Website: home-depot
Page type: receipt
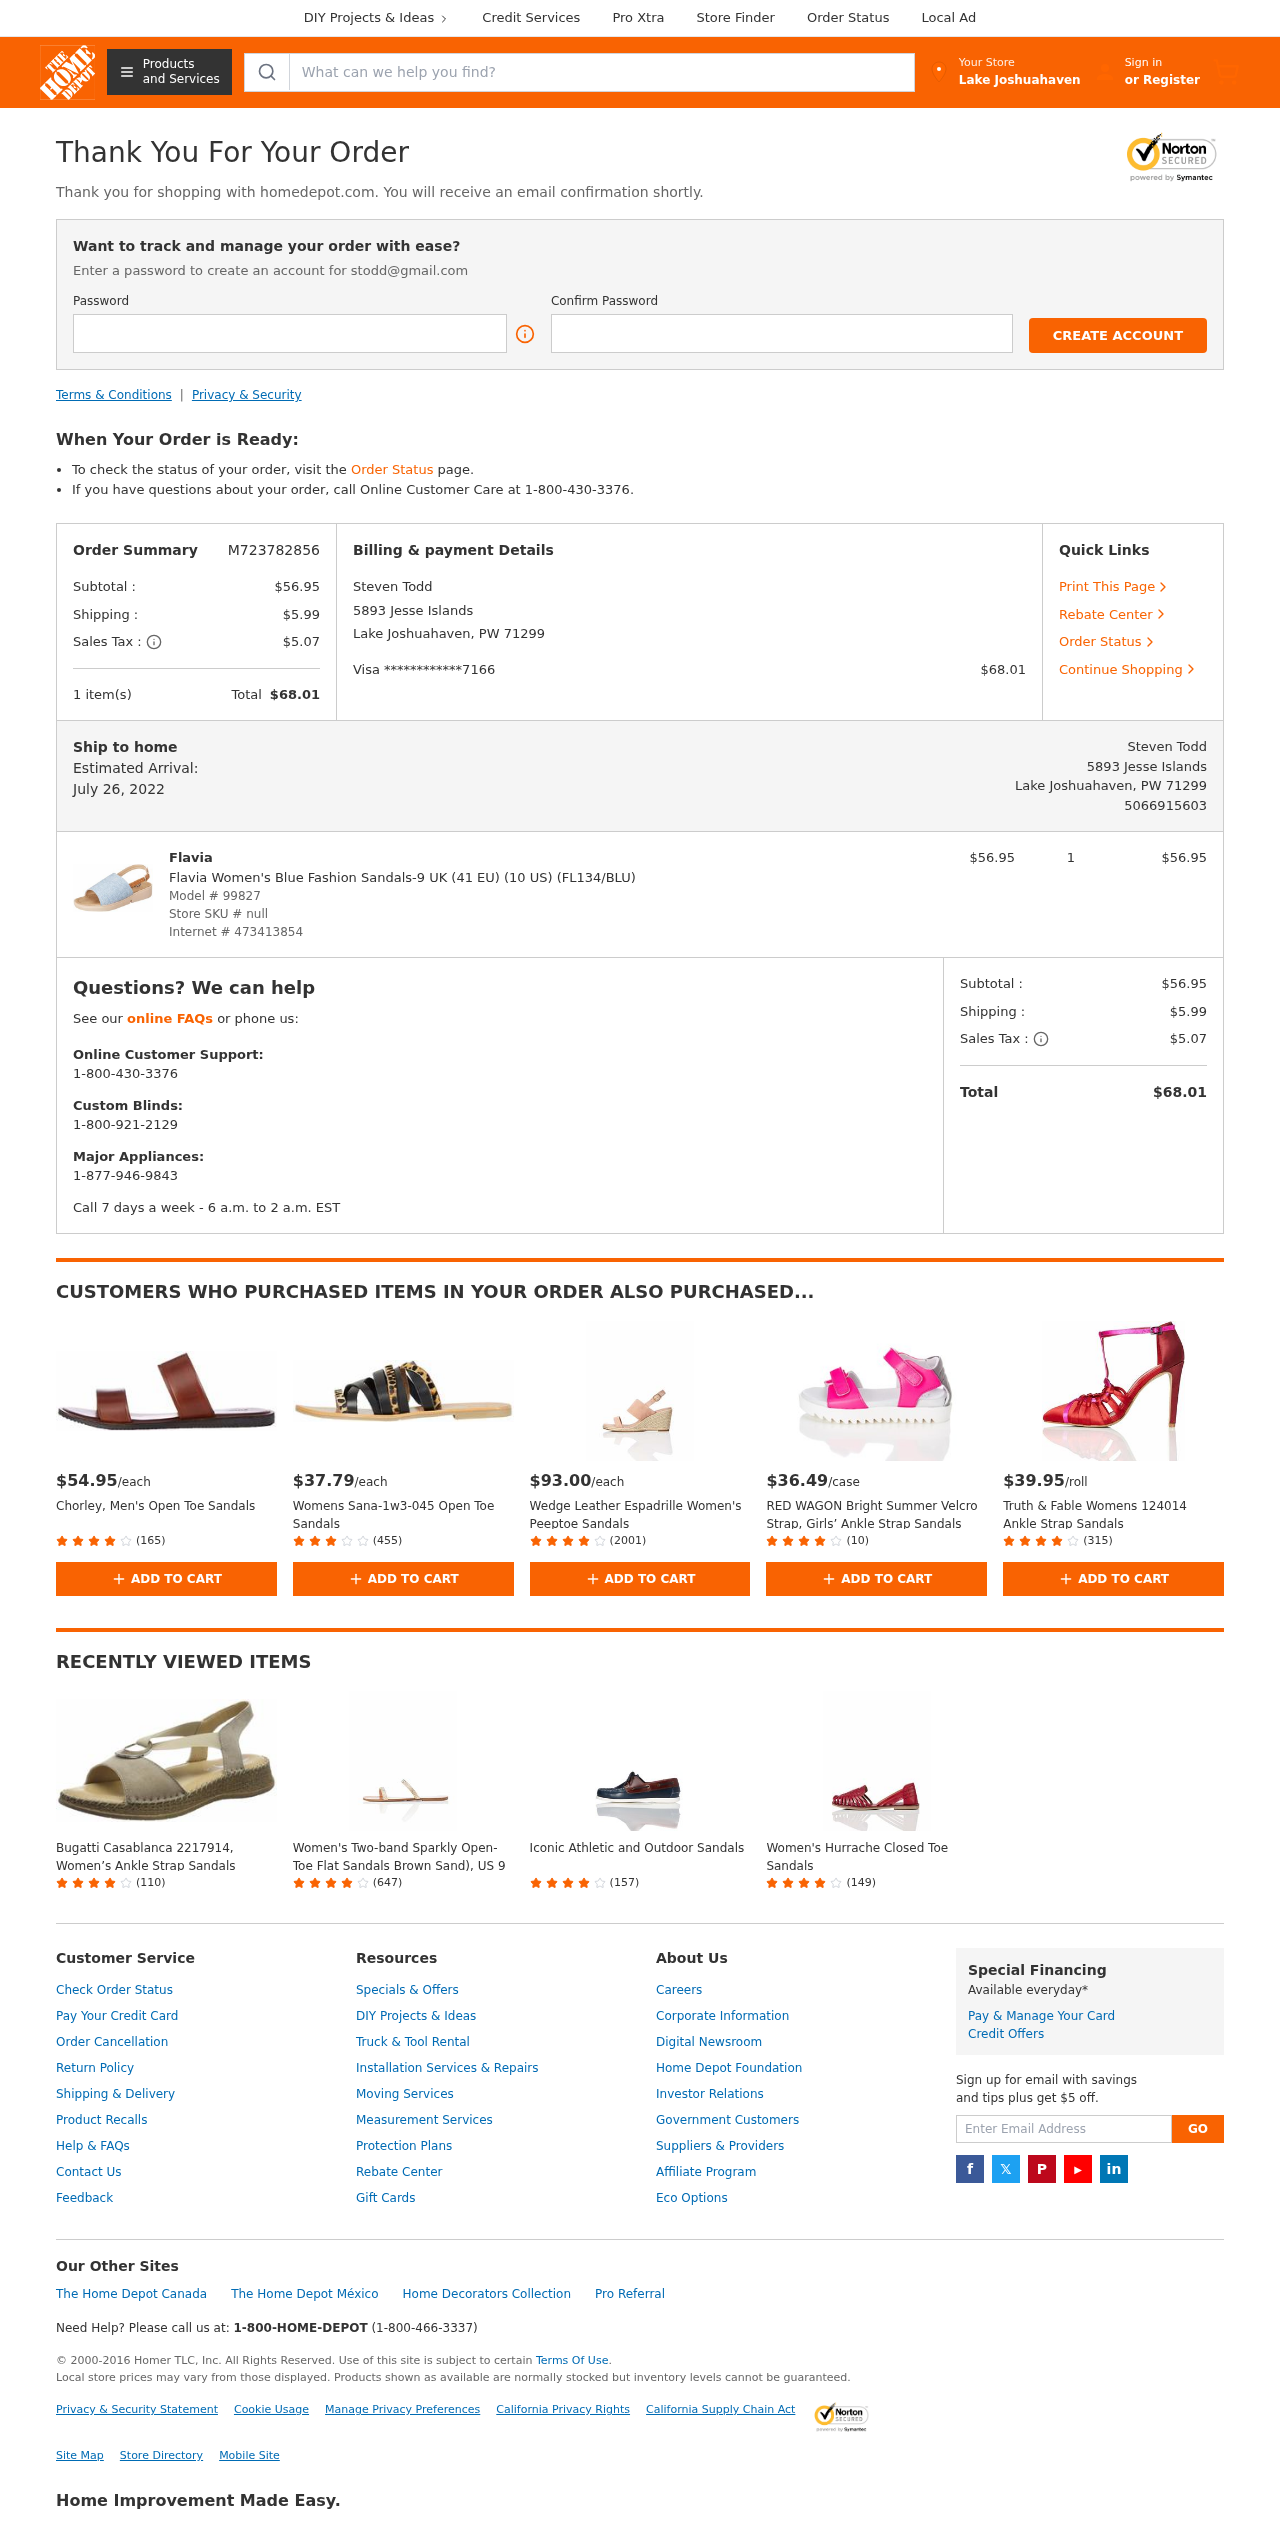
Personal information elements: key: PII_CARD_LAST4
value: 7166
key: PII_CARD_TYPE
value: Visa
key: PII_CITY
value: Lake Joshuahaven
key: PII_EMAIL
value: stodd@gmail.com
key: PII_FULLNAME
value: Steven Todd
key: PII_PHONE
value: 5066915603
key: PII_STREET
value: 5893 Jesse Islands
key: PII_CITY_STATE_ZIP
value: Lake Joshuahaven, PW 71299
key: PII_FULLNAME2
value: Steven Todd
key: PII_POSTCODE
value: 71299
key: PII_STATE_ABBR
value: PW
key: PII_STATE
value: PW
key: PII_POSTCODE_FULL
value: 71299
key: PII_CITY_STATE
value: Lake Joshuahaven, PW
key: PII_POSTCODE_NUMERIC
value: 71299
Product elements: key: PRODUCT1_BRAND
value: Flavia
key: PRODUCT1_NAME
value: Flavia Women's Blue Fashion Sandals-9 UK (41 EU) (10 US) (FL134/BLU)
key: PRODUCT1_PRICE
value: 56.95
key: PRODUCT1_QUANTITY
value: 1
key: PRODUCT2_PRICE
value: $54.95
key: PRODUCT2_NAME
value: Chorley, Men's Open Toe Sandals
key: PRODUCT2_NUM_RATINGS
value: (165)
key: PRODUCT3_PRICE
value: $37.79
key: PRODUCT3_NAME
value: Womens Sana-1w3-045 Open Toe Sandals
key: PRODUCT3_NUM_RATINGS
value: (455)
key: PRODUCT4_PRICE
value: $93.00
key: PRODUCT4_NAME
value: Wedge Leather Espadrille Women's Peeptoe Sandals
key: PRODUCT4_NUM_RATINGS
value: (2001)
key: PRODUCT5_PRICE
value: $36.49
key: PRODUCT5_NAME
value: RED WAGON Bright Summer Velcro Strap, Girls’ Ankle Strap Sandals
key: PRODUCT5_NUM_RATINGS
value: (10)
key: PRODUCT6_PRICE
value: $39.95
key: PRODUCT6_NAME
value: Truth & Fable Womens 124014 Ankle Strap Sandals
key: PRODUCT6_NUM_RATINGS
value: (315)
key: PRODUCT7_NAME
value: Bugatti Casablanca 2217914, Women’s Ankle Strap Sandals
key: PRODUCT7_NUM_RATINGS
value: (110)
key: PRODUCT8_NAME
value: Women's Two-band Sparkly Open-Toe Flat Sandals Brown Sand), US 9
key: PRODUCT8_NUM_RATINGS
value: (647)
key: PRODUCT9_NAME
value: Iconic Athletic and Outdoor Sandals
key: PRODUCT9_NUM_RATINGS
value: (157)
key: PRODUCT10_NAME
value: Women's Hurrache Closed Toe Sandals
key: PRODUCT10_NUM_RATINGS
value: (149)
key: PRODUCT_MODEL_NUMBER
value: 99827
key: PRODUCT_INTERNET_NUMBER
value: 473413854
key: PRODUCT1_LINE_TOTAL
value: $56.95
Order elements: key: ORDER_ID
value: M723782856
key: ORDER_SUBTOTAL
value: $56.95
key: ORDER_SHIPPING_COST
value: $5.99
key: ORDER_TAX
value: $5.07
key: ORDER_NUM_ITEMS
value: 1 item(s)
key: ORDER_TOTAL
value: $68.01
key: ORDER_DELIVERY_DATE
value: July 26, 2022
Search elements: key: HEADER_SEARCH
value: What can we help you find?
Other elements: key: STORE_SKU
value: null